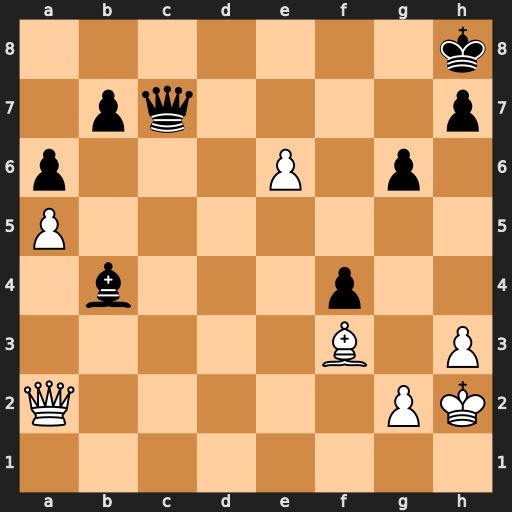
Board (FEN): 7k/1pq4p/p3P1p1/P7/1b3p2/5B1P/Q5PK/8
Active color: w
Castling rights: -
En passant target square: -
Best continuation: e7 Qxe7 Qb2+ Qg7 Qxb4